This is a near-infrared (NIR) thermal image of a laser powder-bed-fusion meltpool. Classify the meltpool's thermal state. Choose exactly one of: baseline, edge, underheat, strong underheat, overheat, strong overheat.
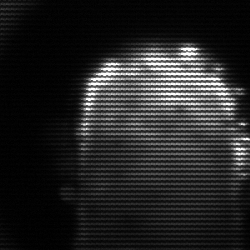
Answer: baseline